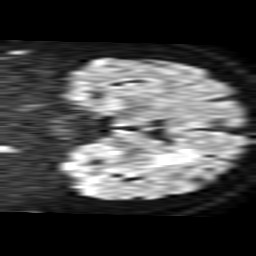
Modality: TRACE
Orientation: coronal
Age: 67
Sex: male
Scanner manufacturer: philips
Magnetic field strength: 1.5 T
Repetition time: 3.538 s
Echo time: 0.09411 s